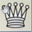
Piece: wQ